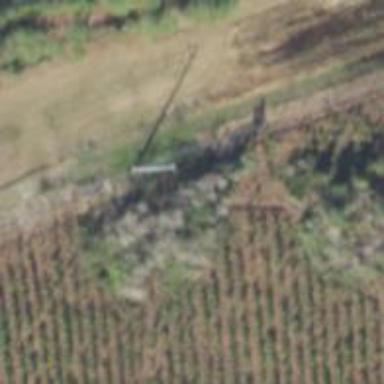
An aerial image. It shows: Power pole.